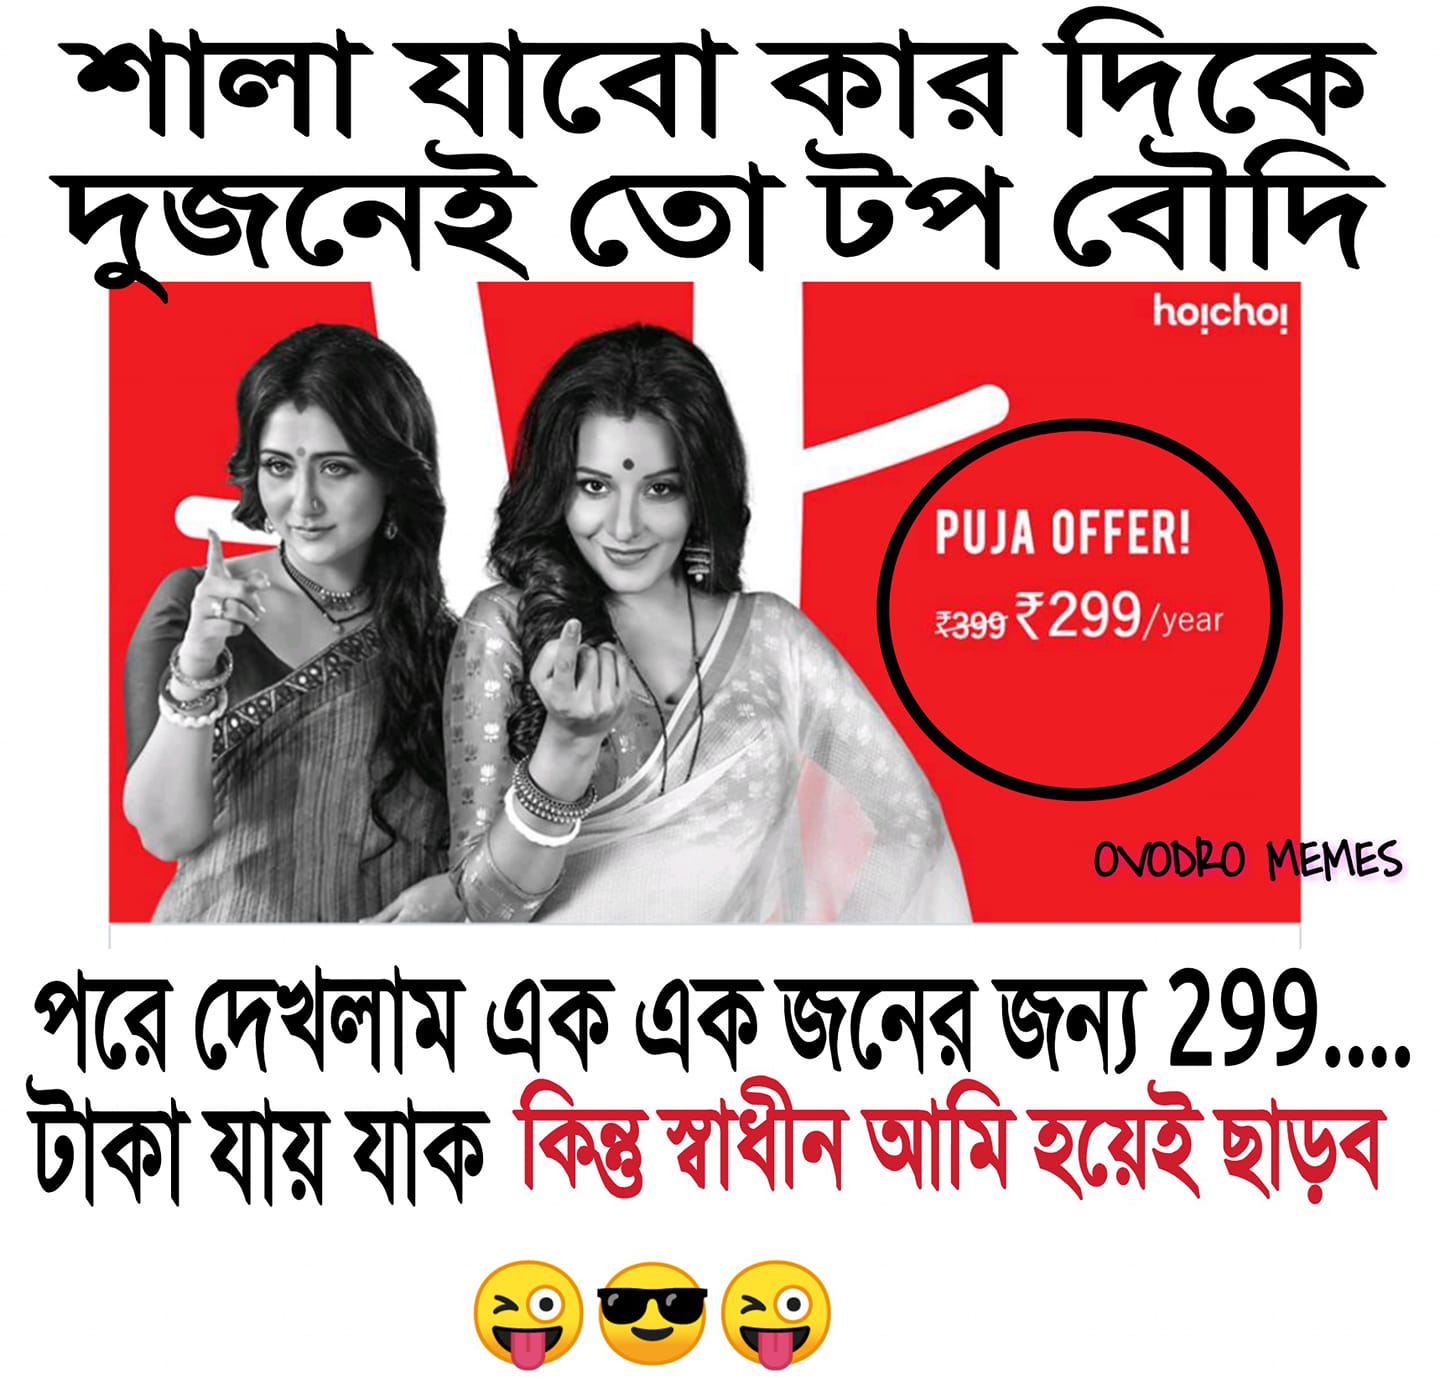
Caption: শালা যাবো কার দিকে দুজনেই তো টপ বৌদি    পরে দেখলাম এক এক জনের জন্য 299....   টাকা যায় যাক কিন্তু স্বাধীন আমি হয়েই ছাড়ব
Label: non-hate